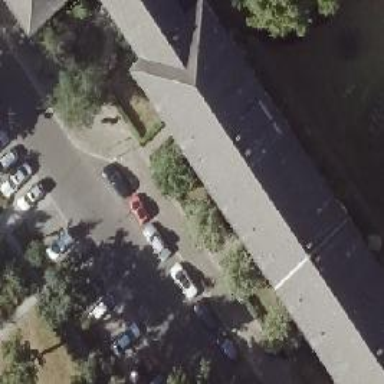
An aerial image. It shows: Residential building.